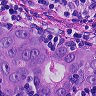
Metastatic tissue present: yes